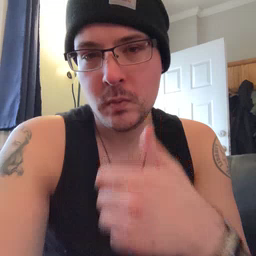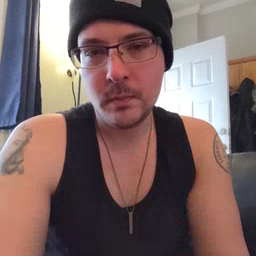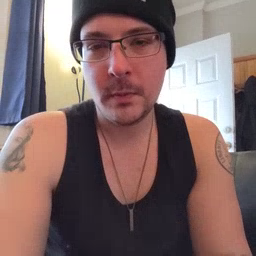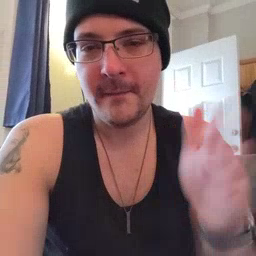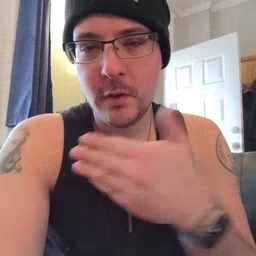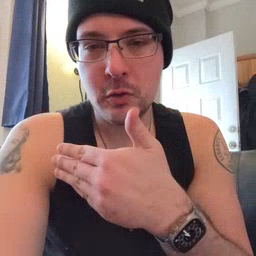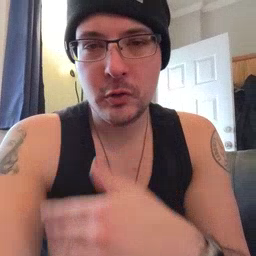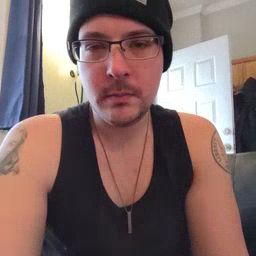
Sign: fish